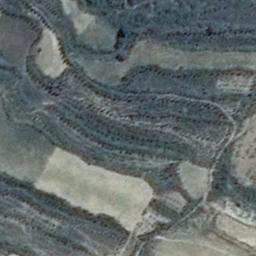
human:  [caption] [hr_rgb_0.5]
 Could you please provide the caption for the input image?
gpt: There is a terrace filled with water .

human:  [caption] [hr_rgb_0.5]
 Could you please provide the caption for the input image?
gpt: The green plants are on the terrace .

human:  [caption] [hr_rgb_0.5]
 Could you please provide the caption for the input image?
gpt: A large layer of brown and green mixed terraces with several winding narrow paths .

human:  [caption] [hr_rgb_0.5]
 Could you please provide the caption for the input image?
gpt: The bare terrace is next to some trees .

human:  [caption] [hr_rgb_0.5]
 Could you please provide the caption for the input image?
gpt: There are green meadows beside the terraces .